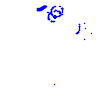
Particle: kaon